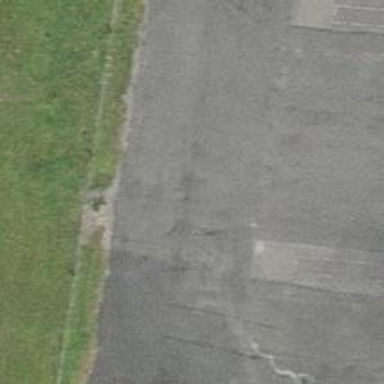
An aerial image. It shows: Road serving as parking aisle.